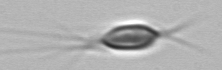
Label: Chrysochromulina